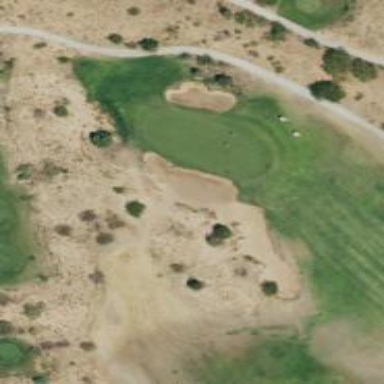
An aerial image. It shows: Bunker filled with sand on golf course.